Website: macys
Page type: gifting
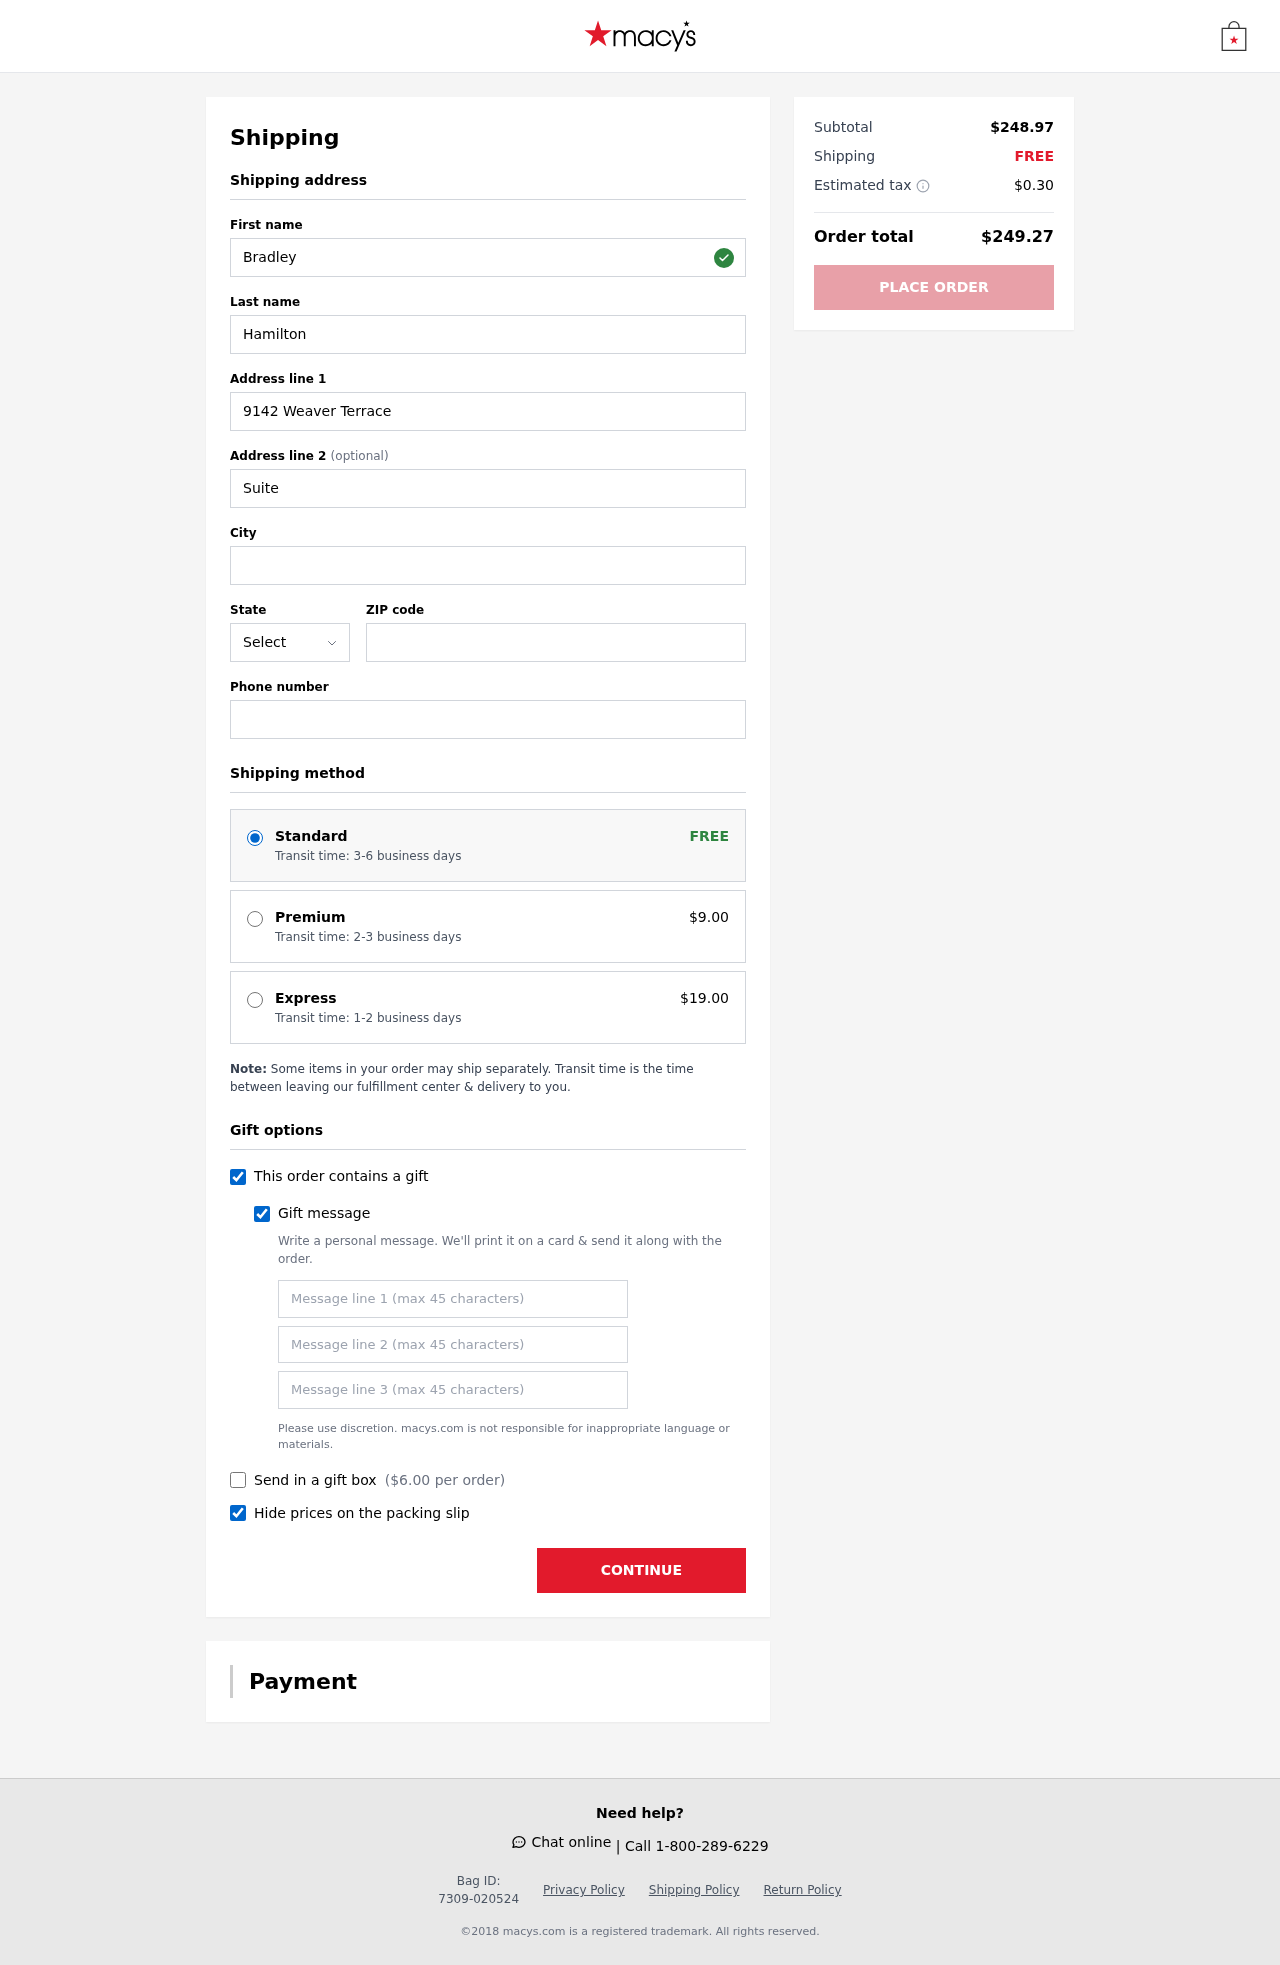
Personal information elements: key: PII_STATE_ABBR
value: VA
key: PII_FIRSTNAME
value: Bradley
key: PII_LASTNAME
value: Hamilton
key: PII_STREET
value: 9142 Weaver Terrace
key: PII_STREET2
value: Suite 876
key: PII_CITY
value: West Peterfurt
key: PII_POSTCODE
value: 80505
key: PII_PHONE
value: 3376869619
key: PII_GIFT_MESSAGE
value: Happy early birthday, Lisa! I spotted these booties and immediately thought of you—perfect for all your fall adventures! Hope they add a little extra sparkle to your special day.  Bradley
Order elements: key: ORDER_SHIPPING_STANDARD
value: Transit time: 3-6 business days
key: ORDER_SHIPPING_PREMIUM
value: Transit time: 2-3 business days
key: ORDER_SHIPPING_PREMIUM_PRICE
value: $9.00
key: ORDER_SHIPPING_EXPRESS
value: Transit time: 1-2 business days
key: ORDER_SHIPPING_EXPRESS_PRICE
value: $19.00
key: ORDER_GIFT_BOX_PRICE
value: $6.00
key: ORDER_SUBTOTAL
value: $248.97
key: ORDER_SHIPPING_COST
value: FREE
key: ORDER_TAX
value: $0.30
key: ORDER_TOTAL
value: $249.27